Brain MRI, t2w sequence, axial 2D slice.
Patient: age 24, sex F, weight 95 kg, height 1.95 m
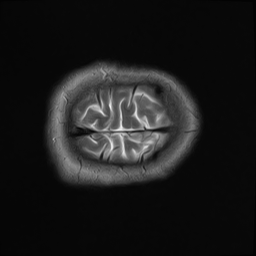